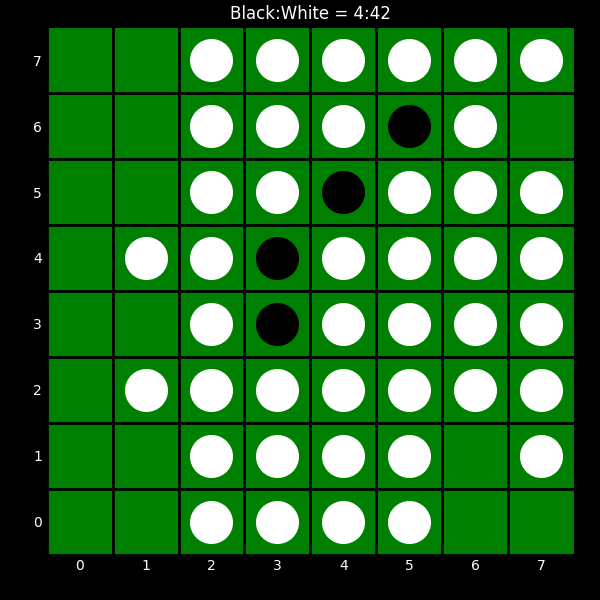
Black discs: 4
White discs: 42